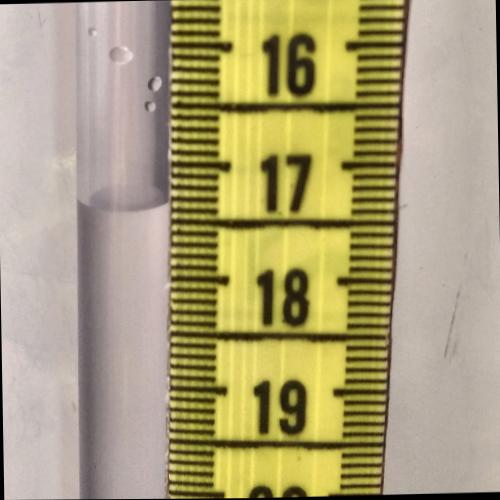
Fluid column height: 17.4 cm